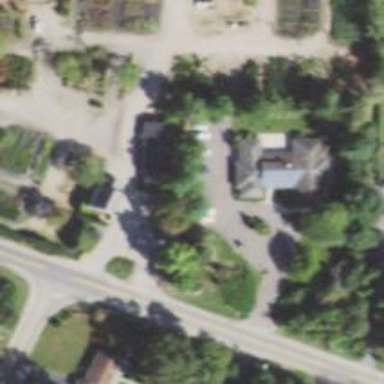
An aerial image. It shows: Driveway leading to service road.